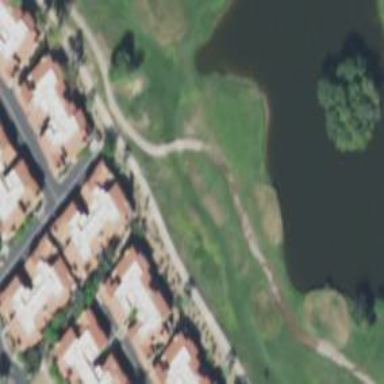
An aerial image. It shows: Golf hole.